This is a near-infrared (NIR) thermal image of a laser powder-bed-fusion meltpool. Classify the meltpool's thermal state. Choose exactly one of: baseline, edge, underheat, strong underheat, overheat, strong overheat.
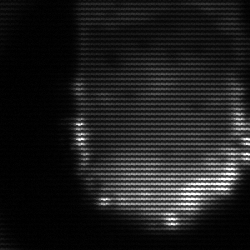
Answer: baseline